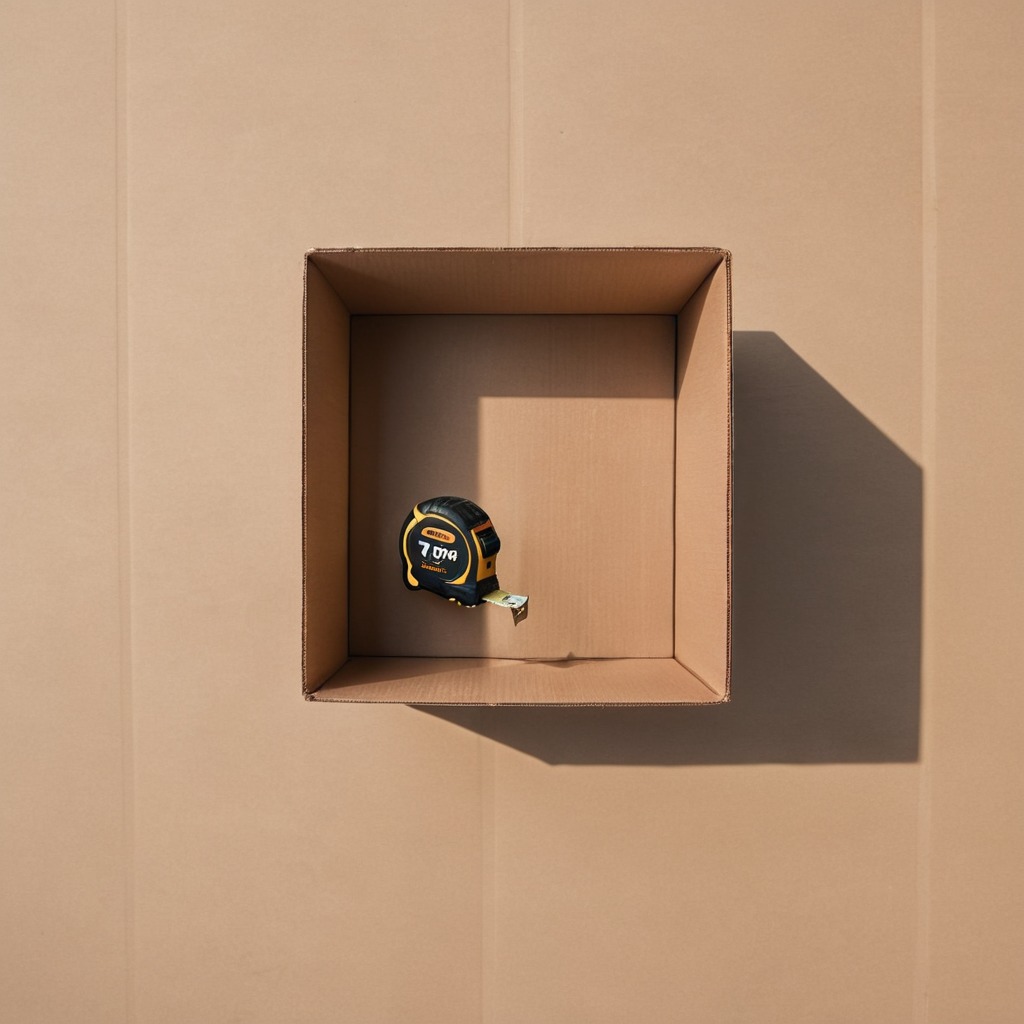
A measuring tape is lying on the cardboard box surface in an outdoor workshop during daytime bright natural light soft shadows slightly creased but